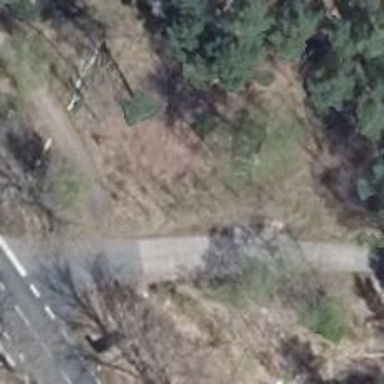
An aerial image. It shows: Emergency access point on the road.